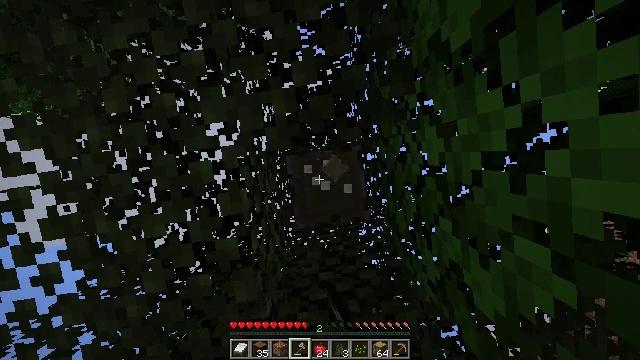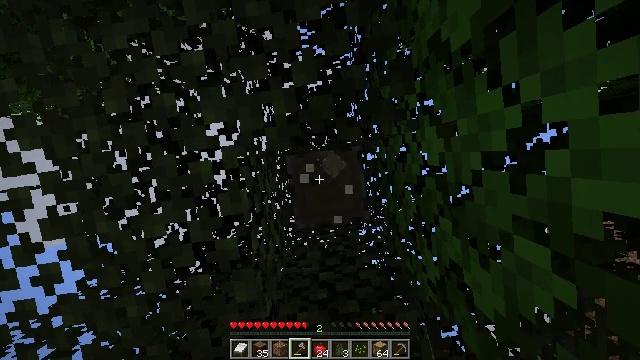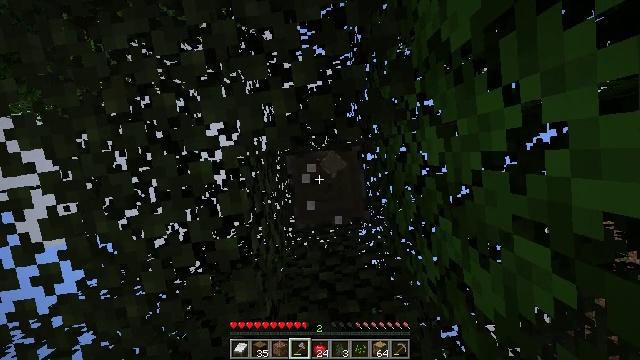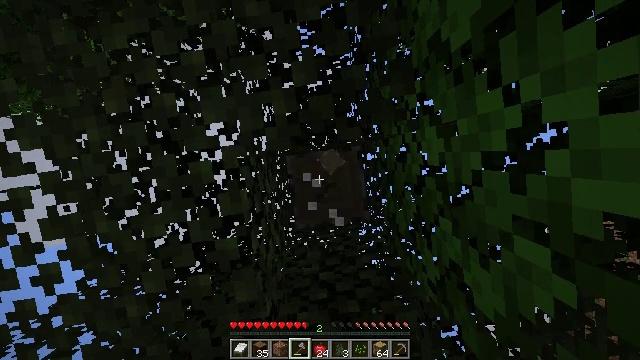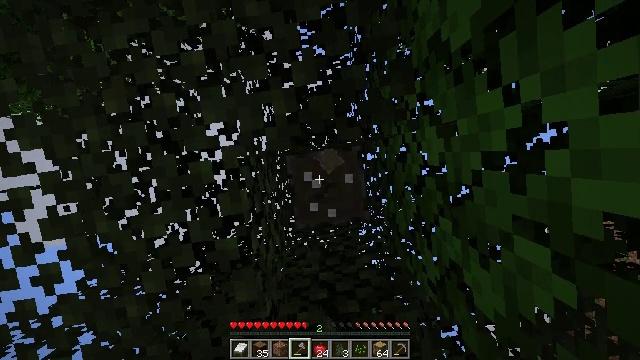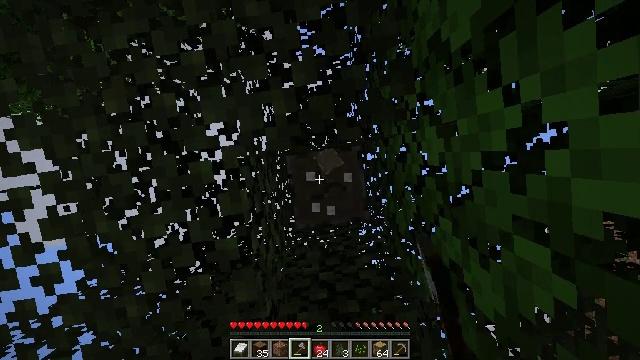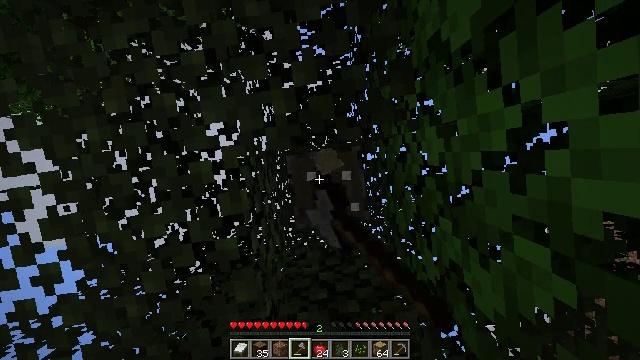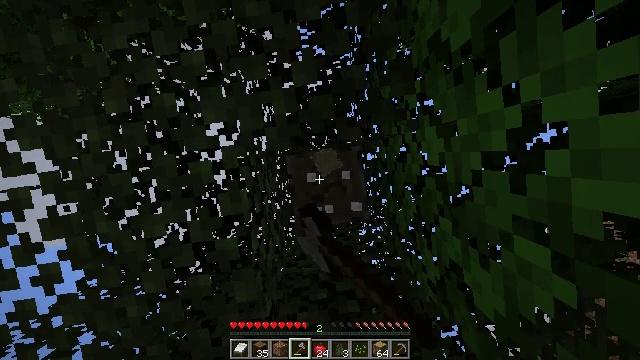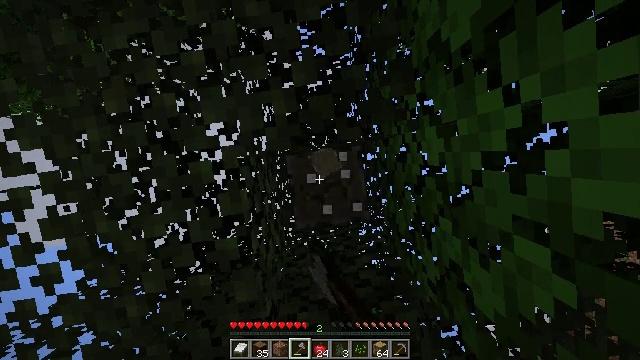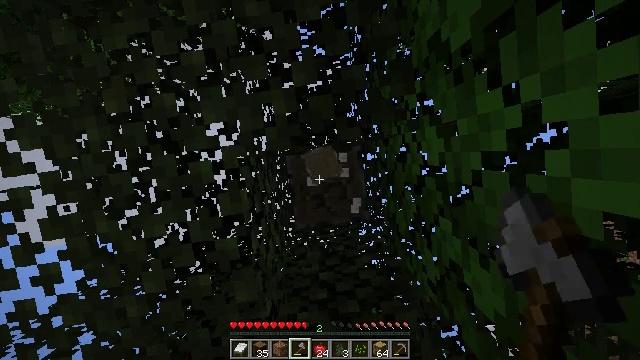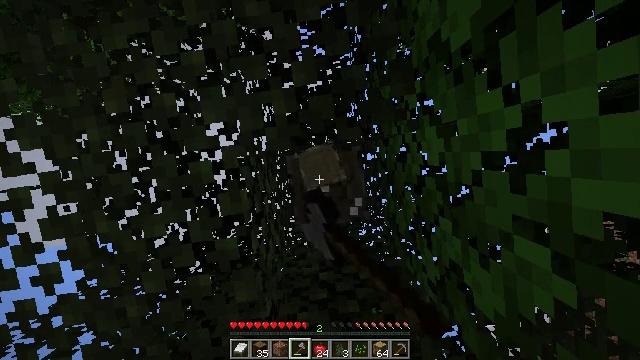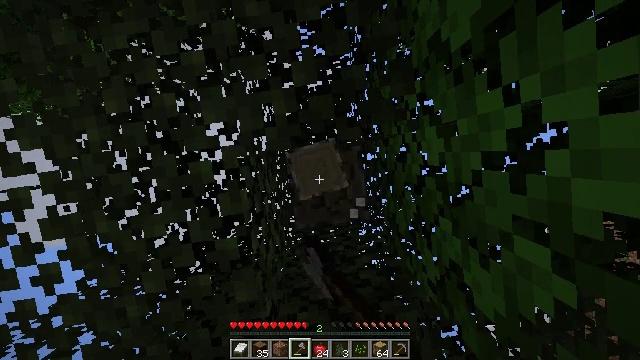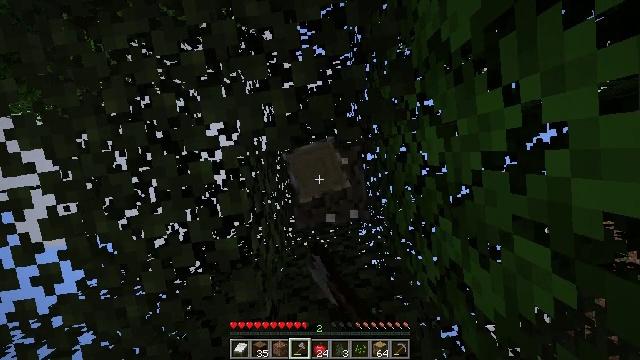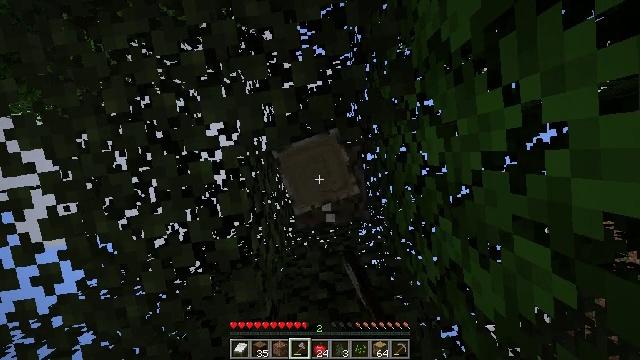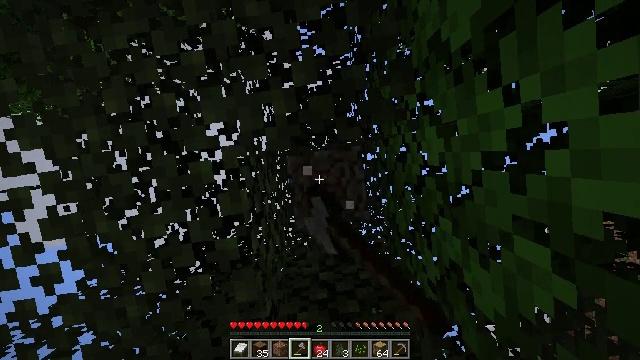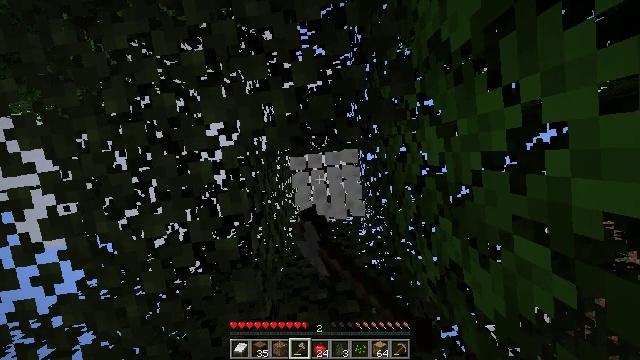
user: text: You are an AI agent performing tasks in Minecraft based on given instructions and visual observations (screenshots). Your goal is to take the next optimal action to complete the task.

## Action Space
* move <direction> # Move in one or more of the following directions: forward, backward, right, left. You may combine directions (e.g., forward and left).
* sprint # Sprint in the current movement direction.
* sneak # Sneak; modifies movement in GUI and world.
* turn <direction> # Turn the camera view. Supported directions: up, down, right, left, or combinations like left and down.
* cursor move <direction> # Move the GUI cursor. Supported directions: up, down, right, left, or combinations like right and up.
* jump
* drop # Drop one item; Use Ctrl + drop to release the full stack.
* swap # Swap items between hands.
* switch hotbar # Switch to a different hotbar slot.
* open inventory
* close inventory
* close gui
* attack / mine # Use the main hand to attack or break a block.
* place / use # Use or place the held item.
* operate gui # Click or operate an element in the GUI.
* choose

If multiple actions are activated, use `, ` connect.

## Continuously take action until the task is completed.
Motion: motion action
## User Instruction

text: Use your axe to get birch logs.
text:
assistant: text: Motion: attack / mine
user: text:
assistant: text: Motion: attack / mine
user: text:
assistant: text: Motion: attack / mine
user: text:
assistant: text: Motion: attack / mine
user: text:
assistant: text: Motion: attack / mine
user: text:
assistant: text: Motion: attack / mine
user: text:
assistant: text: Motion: attack / mine
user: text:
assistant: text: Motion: attack / mine
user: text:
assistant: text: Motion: attack / mine
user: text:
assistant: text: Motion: attack / mine
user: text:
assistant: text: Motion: attack / mine
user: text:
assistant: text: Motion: attack / mine
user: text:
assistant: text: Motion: attack / mine
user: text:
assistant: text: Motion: attack / mine
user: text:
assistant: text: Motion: attack / mine
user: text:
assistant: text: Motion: attack / mine
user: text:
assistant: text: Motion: attack / mine
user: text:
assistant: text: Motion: attack / mine
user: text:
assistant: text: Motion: attack / mine
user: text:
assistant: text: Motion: attack / mine